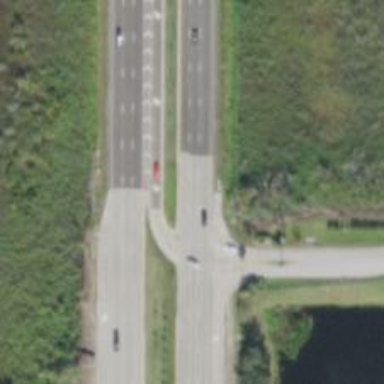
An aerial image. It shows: Asphalt road classified as trunk highway.